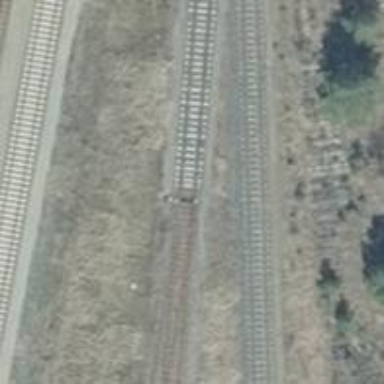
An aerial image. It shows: Railway switch.